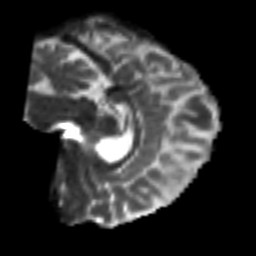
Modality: T2w
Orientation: sagittal
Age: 39
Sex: female
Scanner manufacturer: siemens
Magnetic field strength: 3 T
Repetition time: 7.3 s
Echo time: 0.087 s